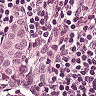
Metastatic tissue present: yes